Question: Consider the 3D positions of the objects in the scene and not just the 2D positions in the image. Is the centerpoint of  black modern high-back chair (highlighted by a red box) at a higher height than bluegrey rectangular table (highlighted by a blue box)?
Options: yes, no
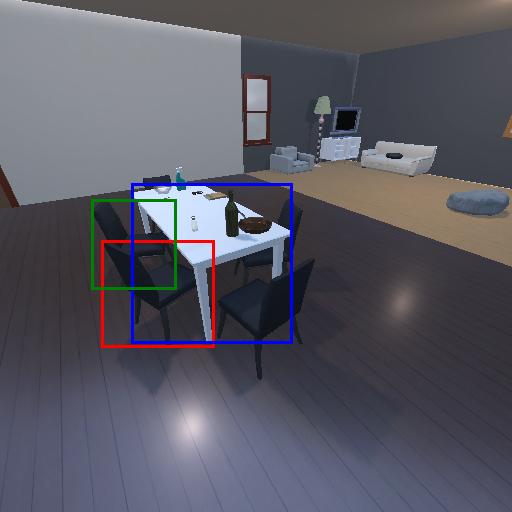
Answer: yes